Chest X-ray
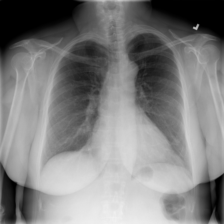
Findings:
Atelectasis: negative
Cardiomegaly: negative
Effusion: negative
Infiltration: negative
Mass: negative
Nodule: negative
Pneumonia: negative
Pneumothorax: negative
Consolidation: negative
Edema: negative
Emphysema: negative
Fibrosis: negative
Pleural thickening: negative
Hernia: negative